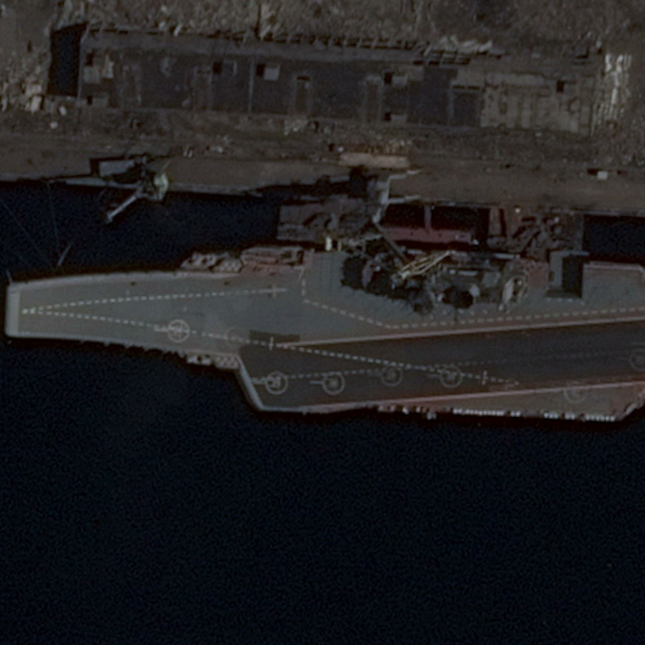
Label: Kuznetsov-class_aircraft_carrier